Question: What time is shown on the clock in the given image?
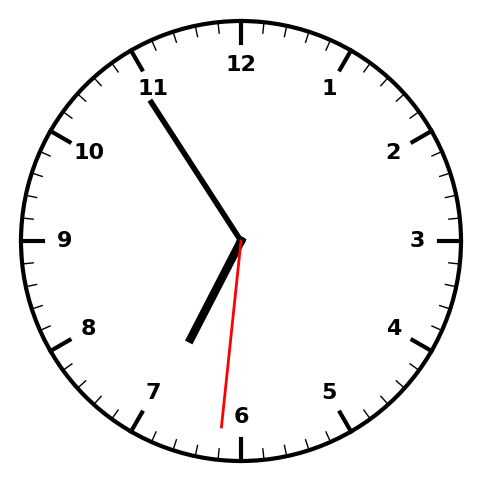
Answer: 06:54:31